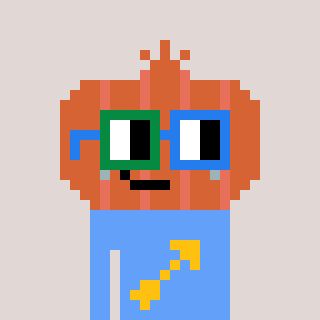
a pixel art character with square green and blue glasses, a onion-shaped head and a blue-colored body on a warm background